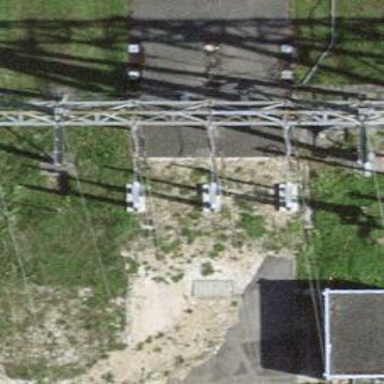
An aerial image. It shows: Insulator used in power systems.